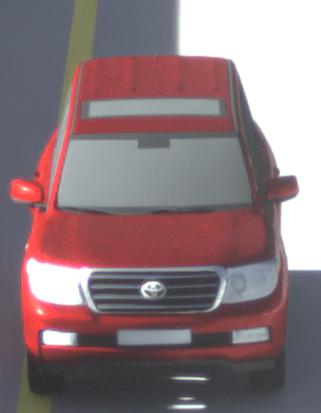
Make: Toyota
Model: Land Cruiser V8 4.7
Detailed model: Land Cruiser V8 (J20)
Model produced from: 2008/03
Model produced until: 2009/11
Doors: 5
Color: red
Road condition: dry road
Daytime: morning or afternoon
Contrast: high contrast